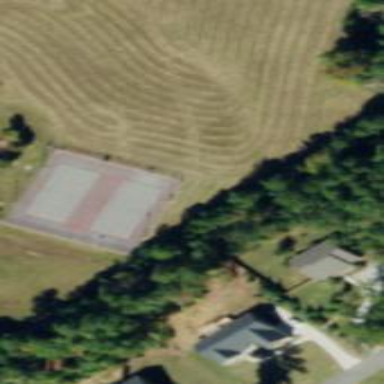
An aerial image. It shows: Basketball court on leisure land pitch.